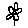
Label: flower